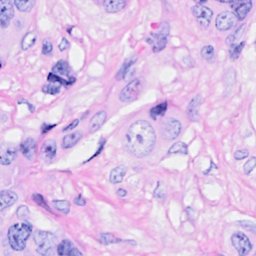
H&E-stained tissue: Breast